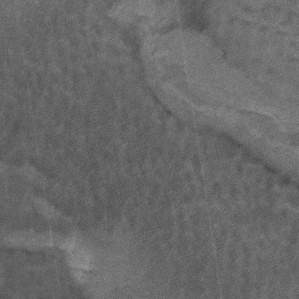
Label: non_frost